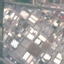
Label: Industrial